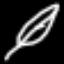
Label: leaf